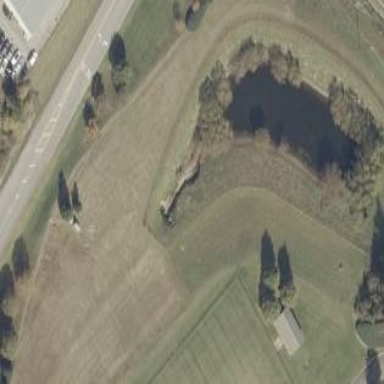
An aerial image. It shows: Pond with natural water.